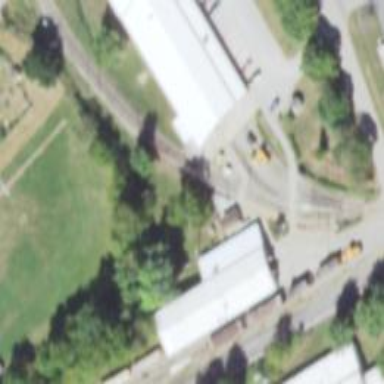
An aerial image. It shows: Railway crossing.